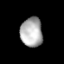
Tissue: lung
Cell type: Endothelial cells
Senescence score: 0.5619
Nuclear area (px): 639
Mean DAPI intensity: 173.495